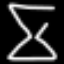
Label: hourglass